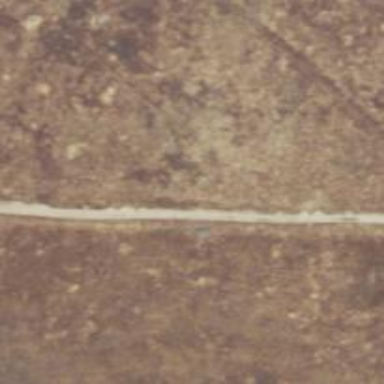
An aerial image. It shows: Track road.